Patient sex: F
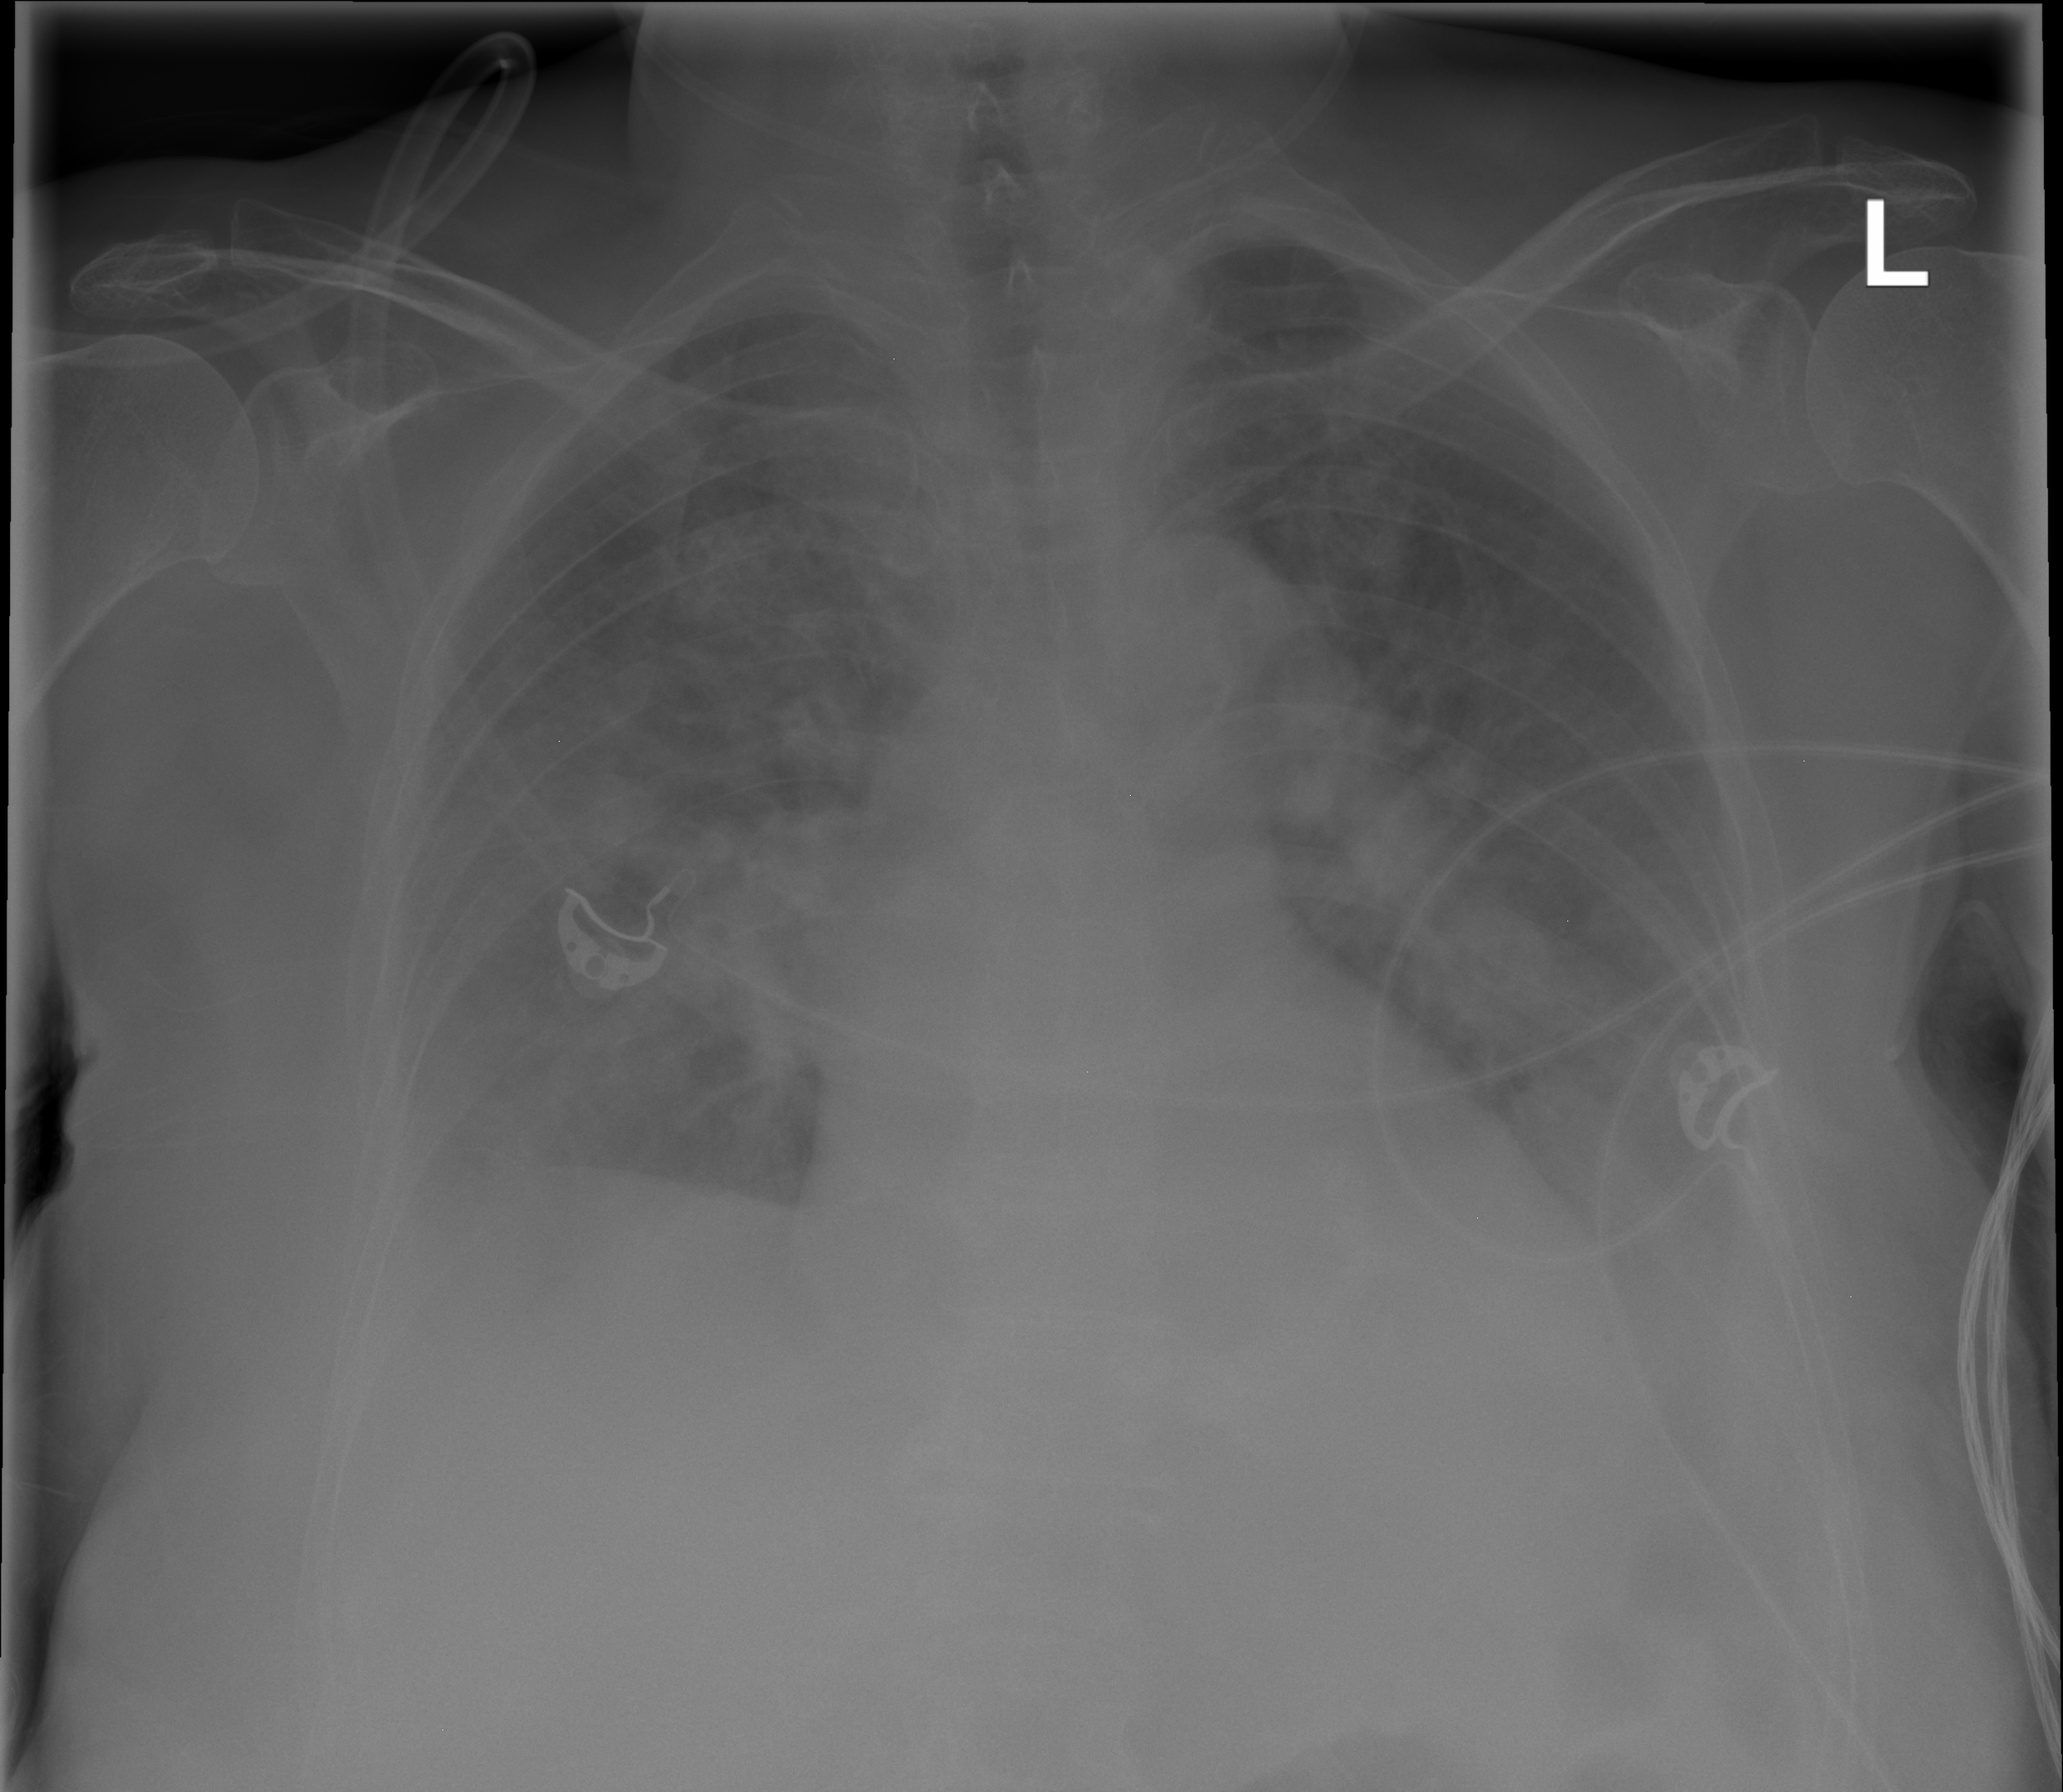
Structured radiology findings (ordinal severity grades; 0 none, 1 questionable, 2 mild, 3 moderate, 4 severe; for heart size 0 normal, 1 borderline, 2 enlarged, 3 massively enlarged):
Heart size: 0
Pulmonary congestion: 2
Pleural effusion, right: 2
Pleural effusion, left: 2
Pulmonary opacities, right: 2
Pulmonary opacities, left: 2
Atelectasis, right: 0
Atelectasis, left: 0